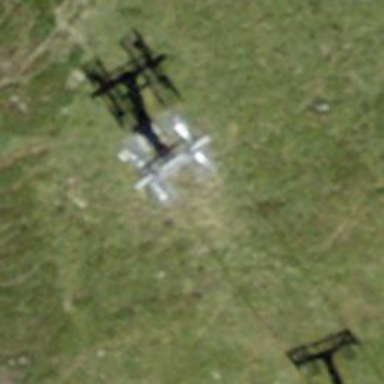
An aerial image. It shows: Pylon used for aerialway.